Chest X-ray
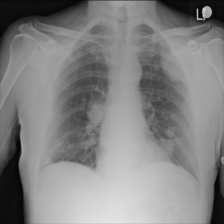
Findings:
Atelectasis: negative
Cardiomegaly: negative
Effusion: negative
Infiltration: negative
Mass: positive
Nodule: negative
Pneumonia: negative
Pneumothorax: negative
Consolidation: negative
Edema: negative
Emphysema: negative
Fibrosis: negative
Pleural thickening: negative
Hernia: negative